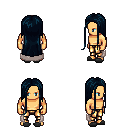
a pixel art fantasy rpg character, male body template, human, tanned skin, gray cape, gold greaves, raven extra-long hairstyle, gray slippers, four views (front, back, left, right), 2x2 character sprite sheet, small pixel art, hard edges, no anti-aliasing